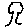
Label: tree